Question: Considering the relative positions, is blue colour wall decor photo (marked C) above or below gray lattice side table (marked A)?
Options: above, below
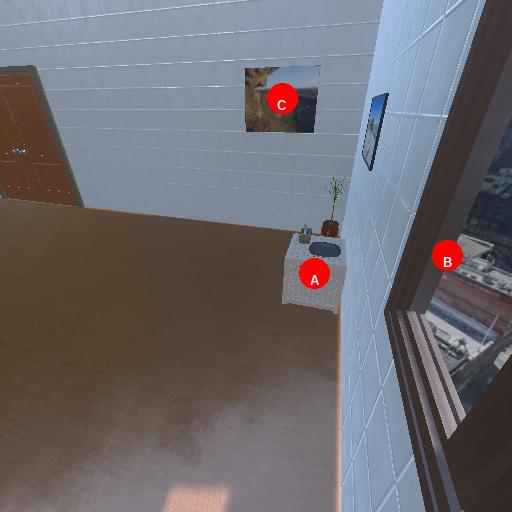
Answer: above